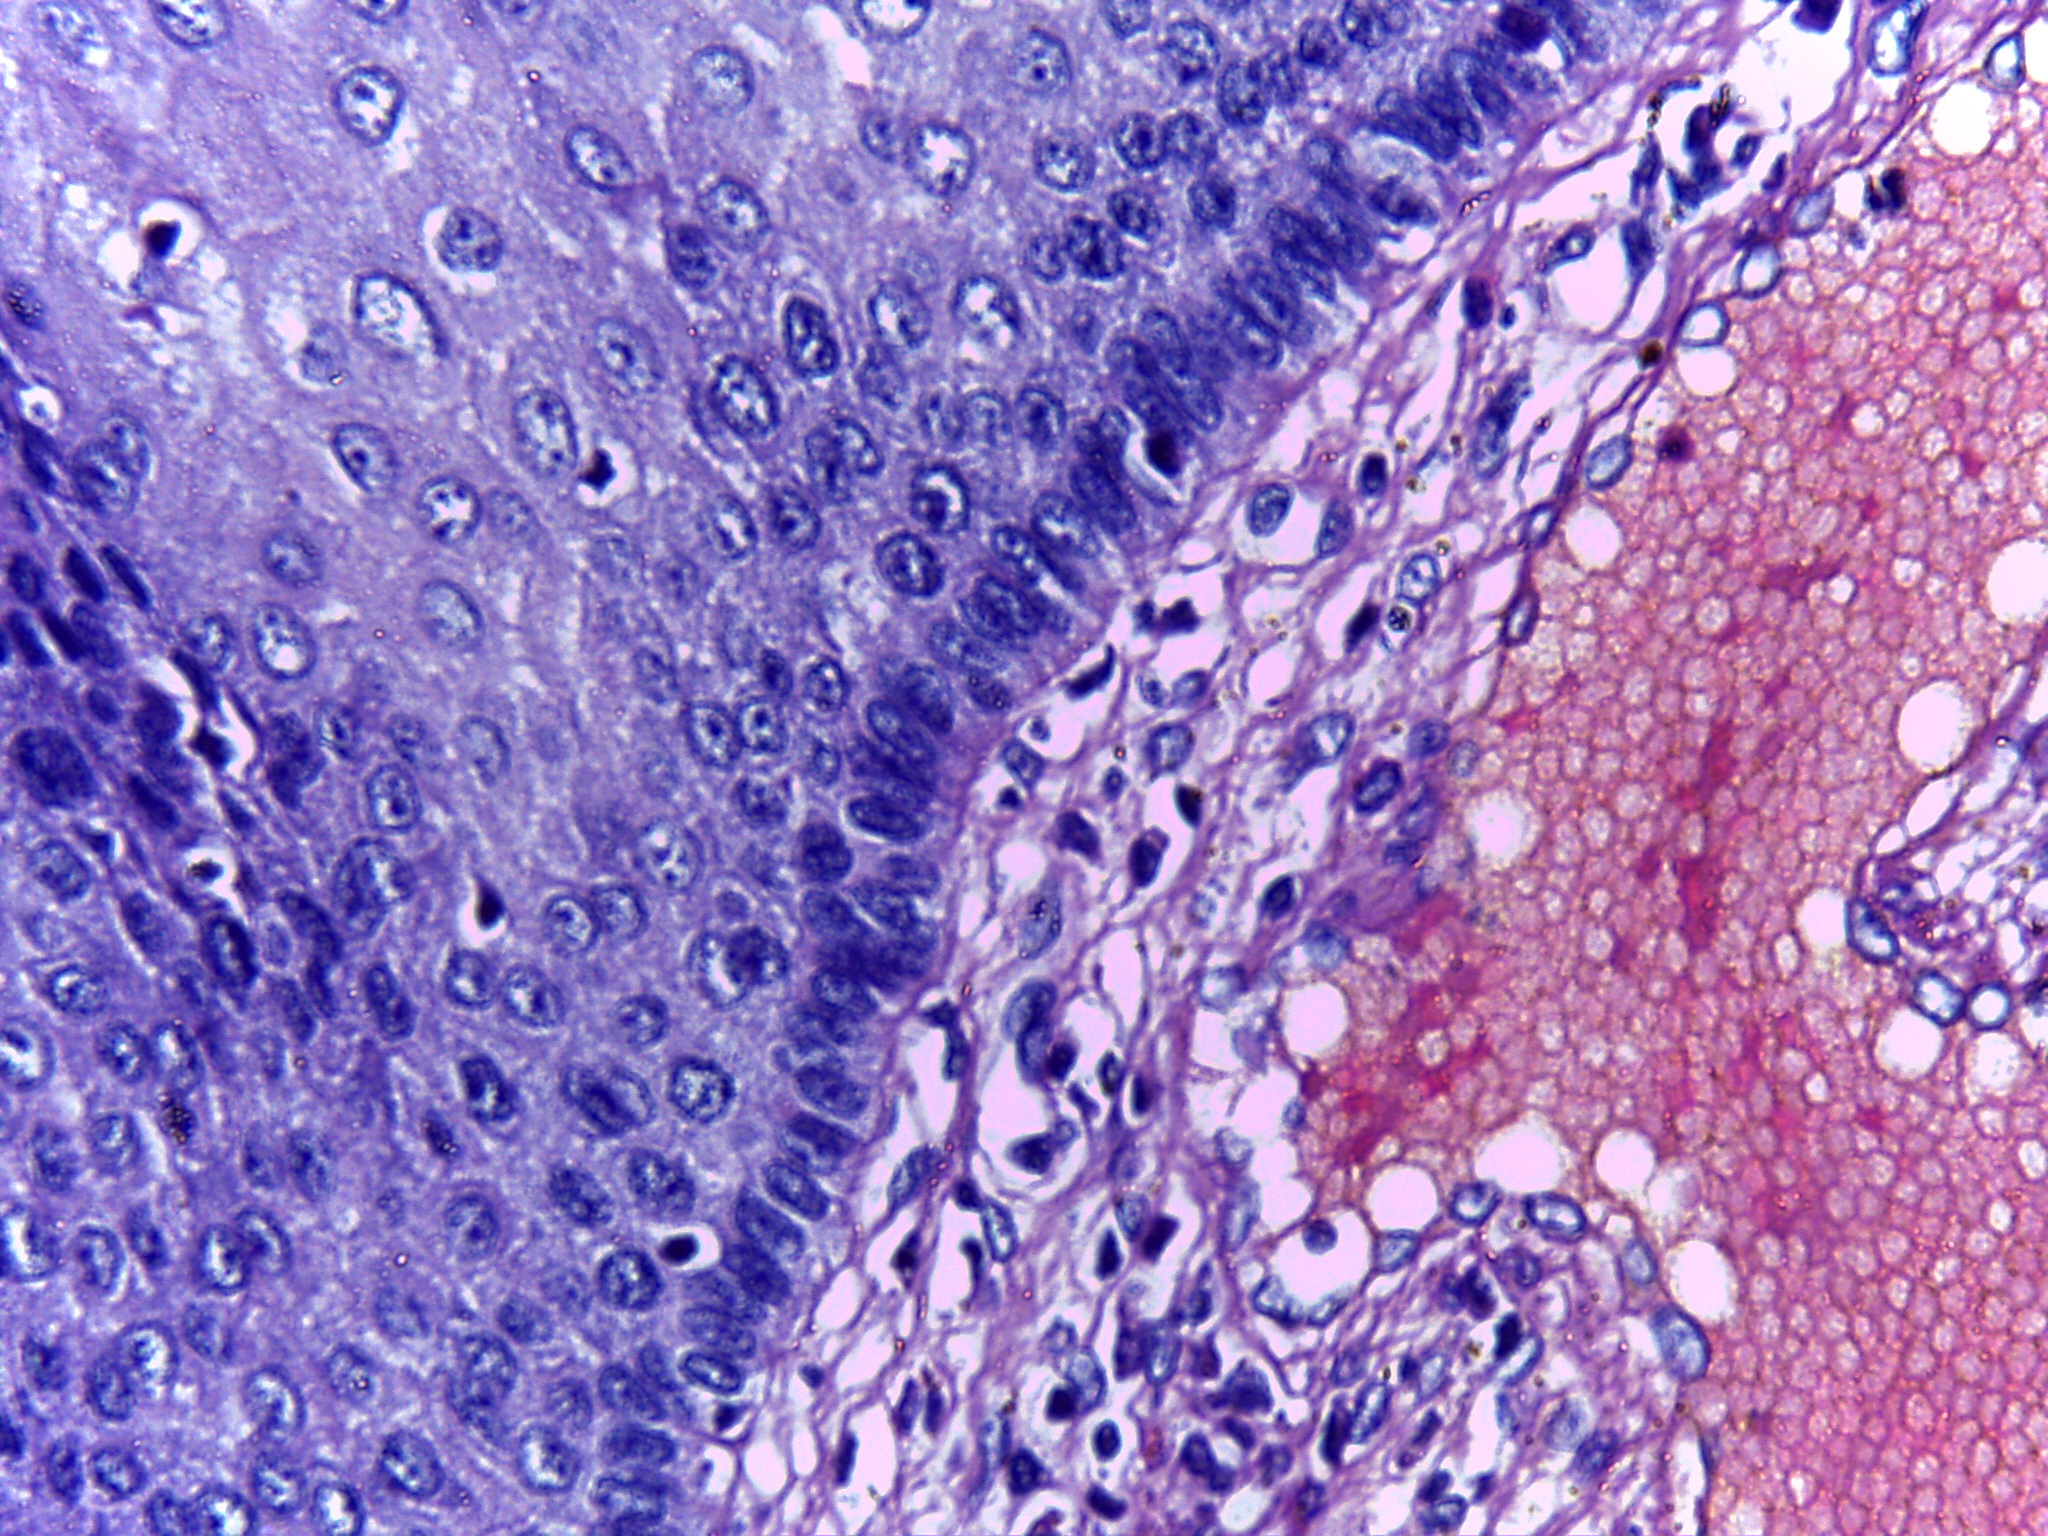
Diagnosis: Normal